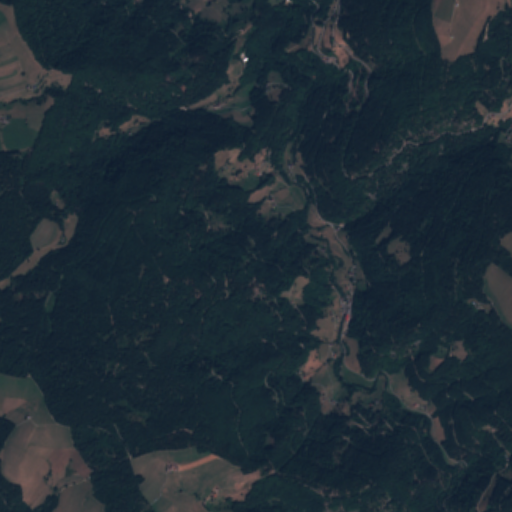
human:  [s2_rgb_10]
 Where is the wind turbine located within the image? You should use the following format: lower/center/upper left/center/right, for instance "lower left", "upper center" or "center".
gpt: The wind turbine is located in the upper right of the image.
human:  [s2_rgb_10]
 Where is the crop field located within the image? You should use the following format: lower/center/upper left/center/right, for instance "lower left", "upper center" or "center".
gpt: There is no crop field in the image.